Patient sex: M
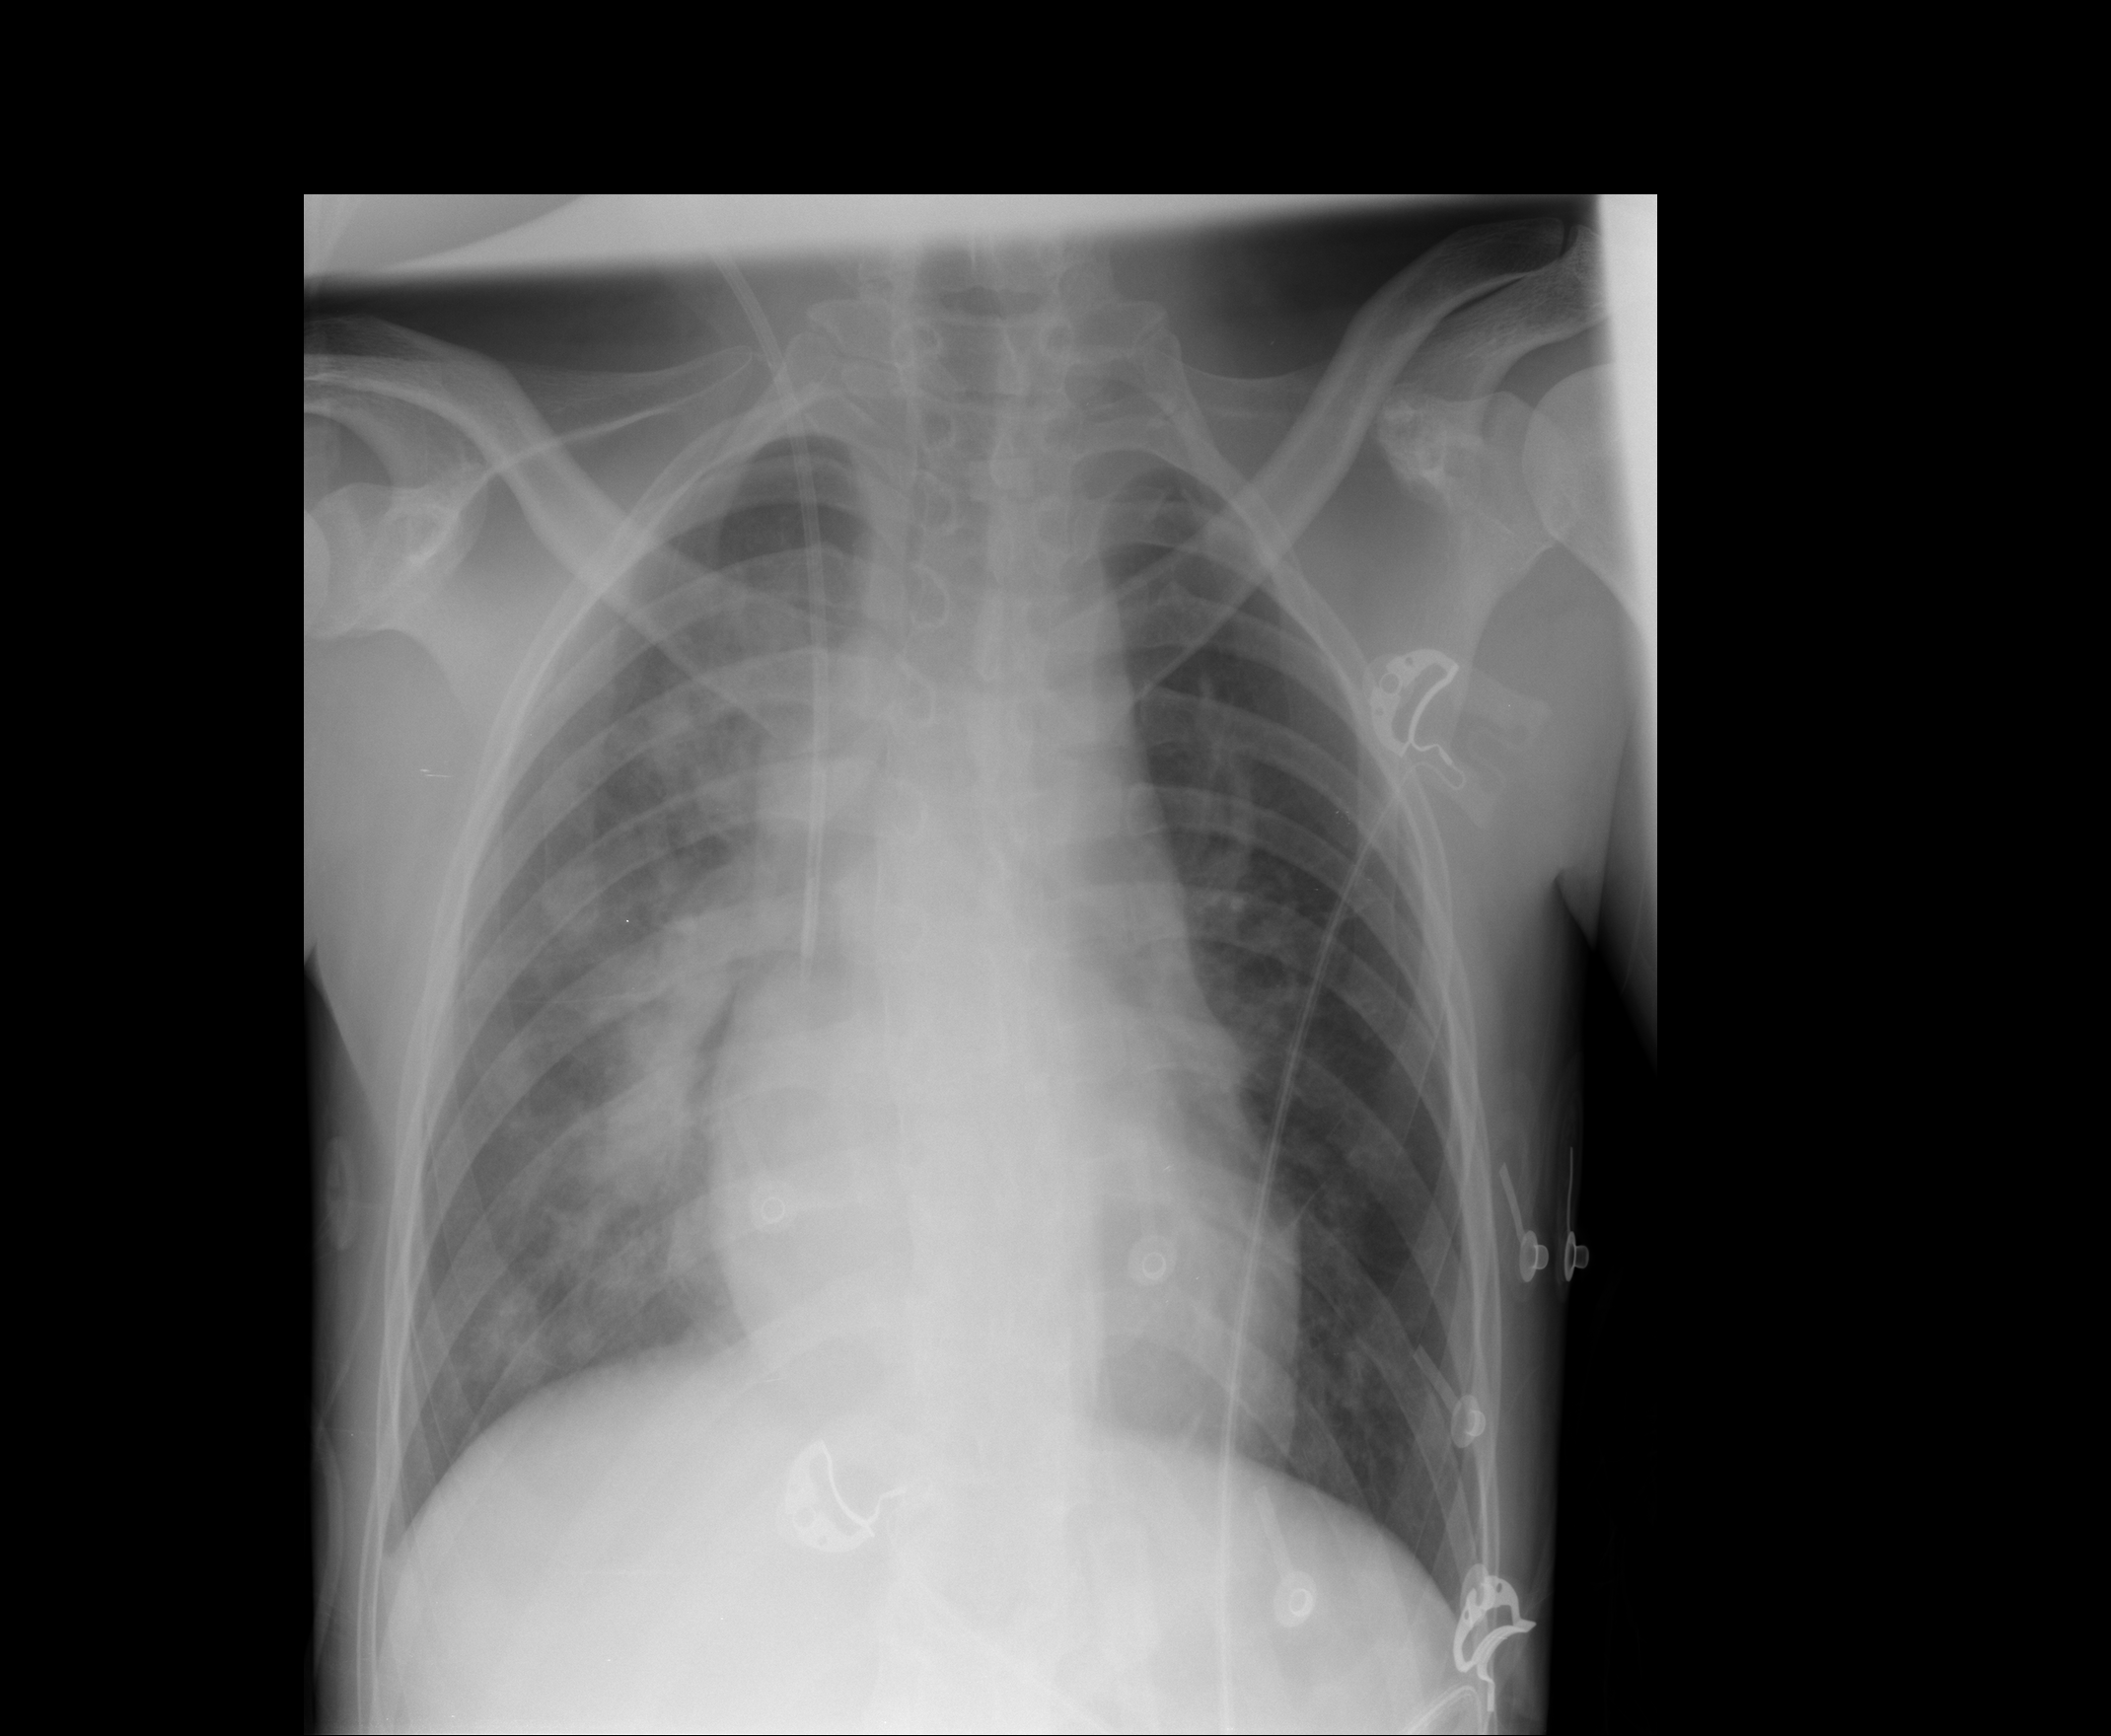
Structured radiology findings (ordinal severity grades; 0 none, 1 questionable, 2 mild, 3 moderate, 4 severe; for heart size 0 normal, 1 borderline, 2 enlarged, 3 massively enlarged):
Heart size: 0
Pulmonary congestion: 0
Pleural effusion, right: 0
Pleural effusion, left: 0
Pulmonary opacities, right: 3
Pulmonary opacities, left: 0
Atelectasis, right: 2
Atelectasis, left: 0